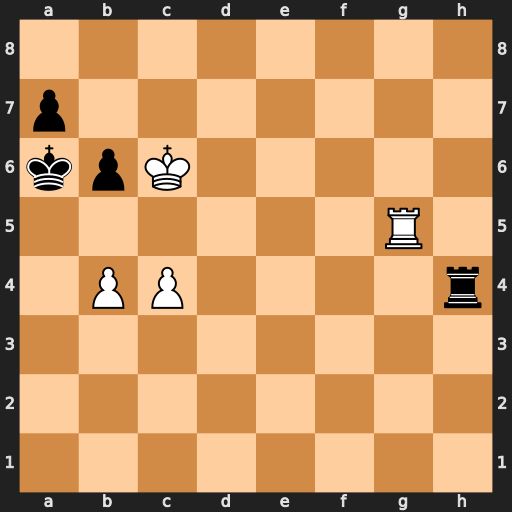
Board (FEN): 8/p7/kpK5/6R1/1PP4r/8/8/8
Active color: w
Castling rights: -
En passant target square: -
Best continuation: Ra5+ bxa5 b5#